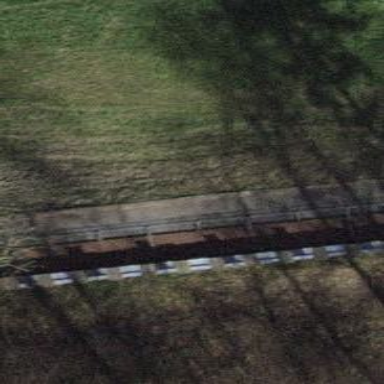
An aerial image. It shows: Retaining wall.